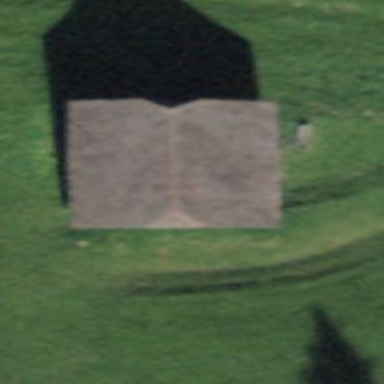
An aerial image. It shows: Barn.